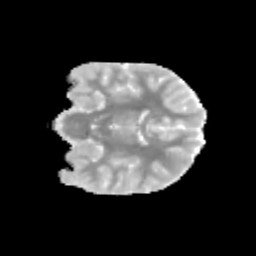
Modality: MD
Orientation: coronal
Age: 9
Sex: male
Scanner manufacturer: siemens
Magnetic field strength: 3 T
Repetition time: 3.8 s
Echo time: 0.07 s